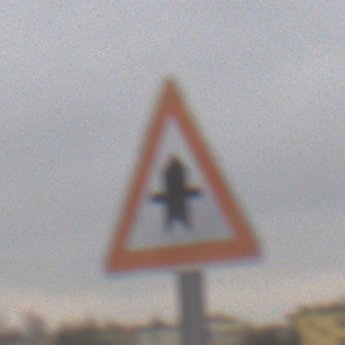
Verkehrszeichen: Vorfahrt
Umgebung: Outdoor, RoadRail
Tageszeit: Midday
Wetter: Overcast
Licht: Natural
Jahreszeit: NotSpecified
Kontrast: LowContrast